Question: I've just decided to run my JavaScript through JSHint (using the WebEssentials extension within Visual Studio). I'm getting a whole bunch of warnings about formatting, which fight against the Visual Studio auto-formatting (which I prefer). I'd like to turn these warnings off but I can't figure out how.
I can't see anything in the <URL> that relates to whitespace/function formatting.
I also don't get any warning numbers out so I don't think I can exclude by warning:

Does anyone know how I can go about excluded these?
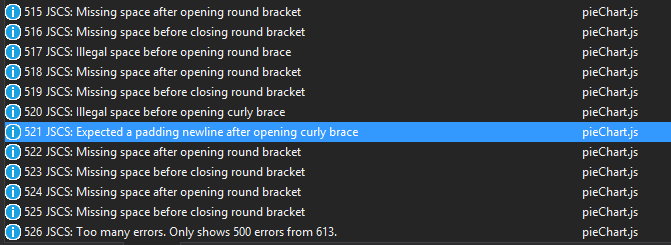
Answer: Your problems stems from <URL>
You can edit those settings from the Web Essentials menu, then select the Edit Global JSCS settings option. (I hope. I've never even opened Visual Studio in my life).
You can read up on the rules <URL>